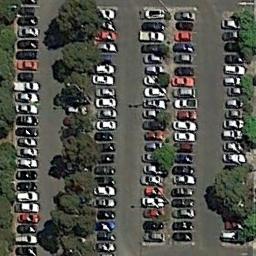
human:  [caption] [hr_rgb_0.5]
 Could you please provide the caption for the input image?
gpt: Six rows of cars were parked in the parking lot .

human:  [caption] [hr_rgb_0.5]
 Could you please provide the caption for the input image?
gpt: The parking lot has some cars arranged neatly in lines and trees .

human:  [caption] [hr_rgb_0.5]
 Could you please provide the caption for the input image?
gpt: The parking lot is full of cars next to some trees .

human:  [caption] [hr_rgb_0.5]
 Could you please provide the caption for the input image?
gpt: Many cars are in the parking lot .

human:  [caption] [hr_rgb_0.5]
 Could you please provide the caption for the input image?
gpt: There are some green trees and many cars on the parking lot .